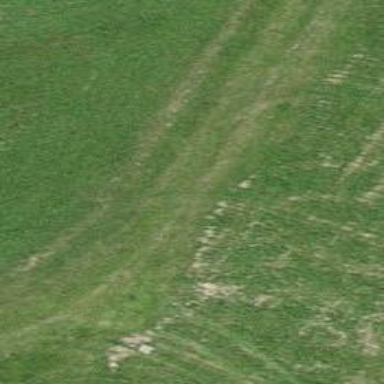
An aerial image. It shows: Track with very rough surface.